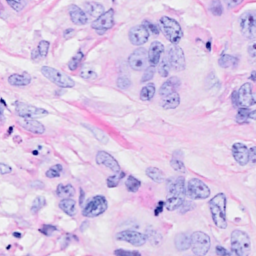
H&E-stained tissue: Breast